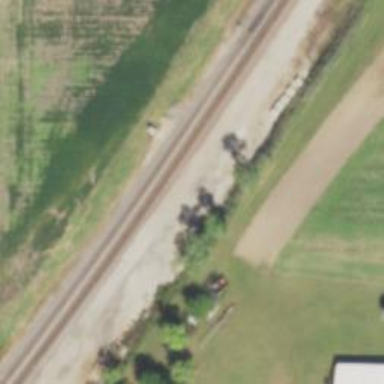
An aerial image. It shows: Abandoned railway.